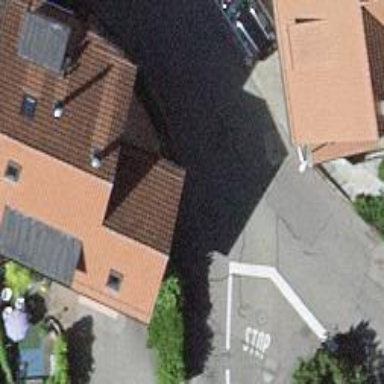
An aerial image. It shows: Public transport stop position.